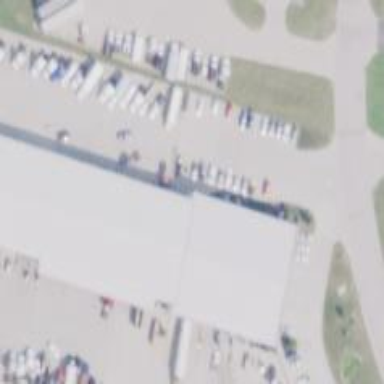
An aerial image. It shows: Building housing car shop.